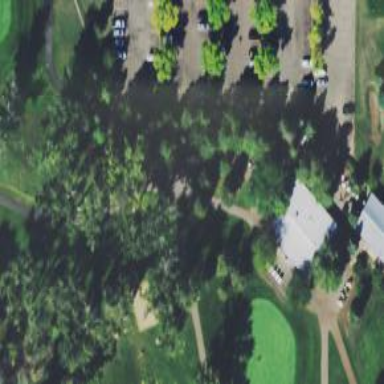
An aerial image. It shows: Service road designated as golf cart path.